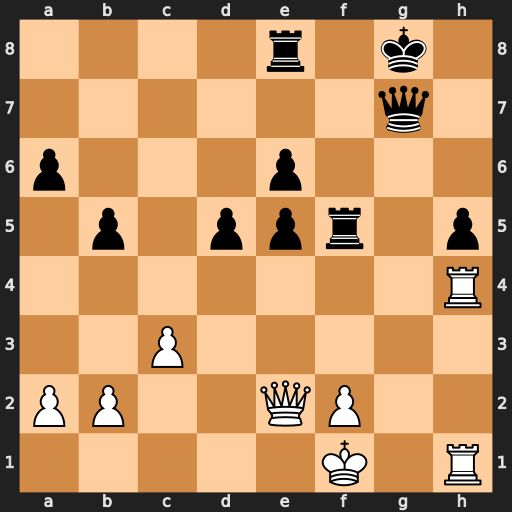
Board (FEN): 4r1k1/6q1/p3p3/1p1ppr1p/7R/2P5/PP2QP2/5K1R
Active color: w
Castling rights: -
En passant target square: -
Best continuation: Rxh5 Rxh5 Qxh5 Kf8 Rg1